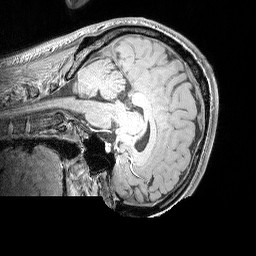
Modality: MP2RAGE
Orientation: sagittal
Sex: male
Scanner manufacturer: siemens
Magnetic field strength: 3 T
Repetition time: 5 s
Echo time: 0.00292 s